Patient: sex F, age 54
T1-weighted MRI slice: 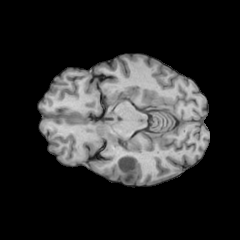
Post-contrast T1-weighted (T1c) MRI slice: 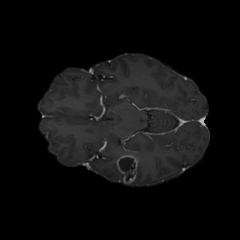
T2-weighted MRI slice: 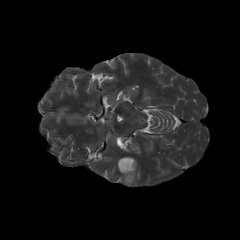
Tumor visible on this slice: yes
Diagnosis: Glioblastoma, IDH-wildtype
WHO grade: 4